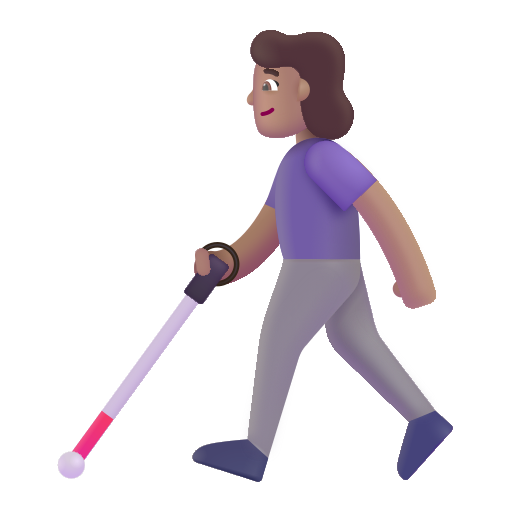
woman with white cane color